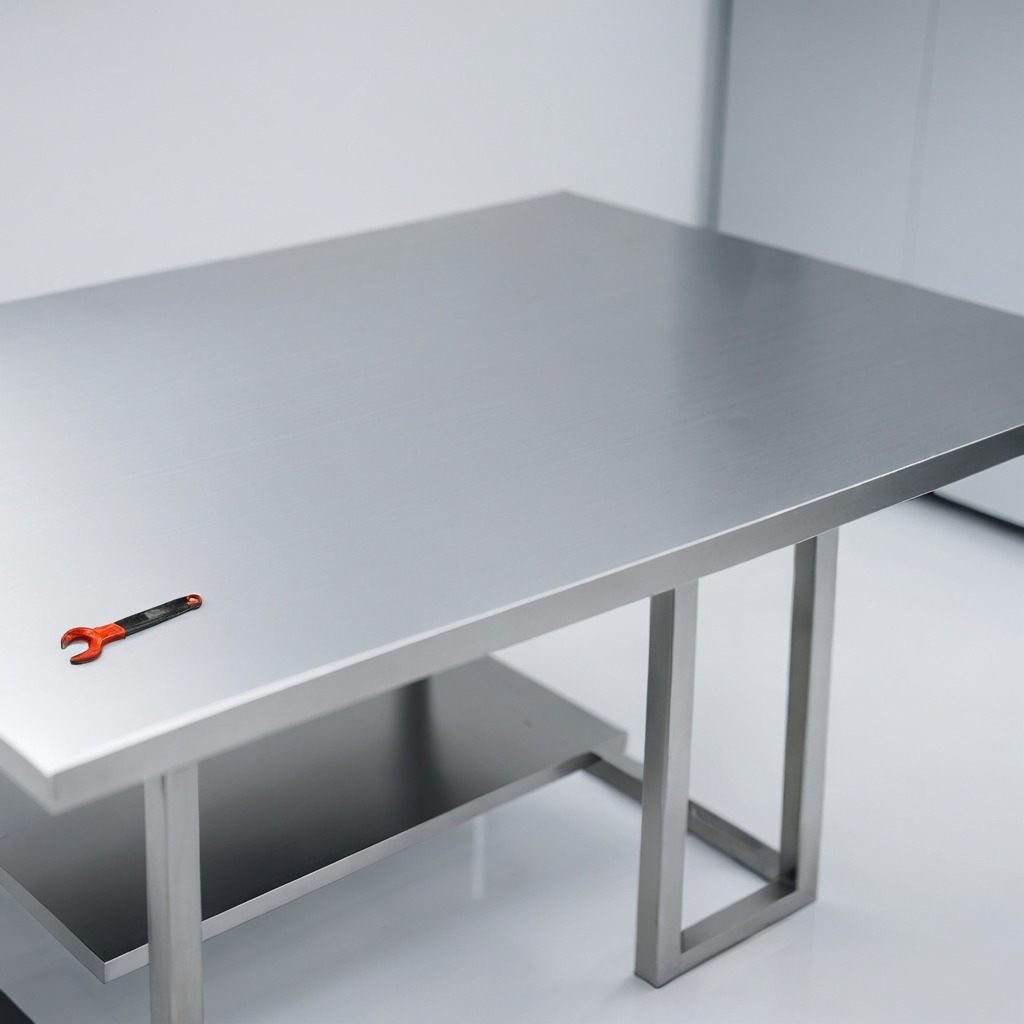
A wrench is lying on a stainless steel table in a high-end prototyping lab.